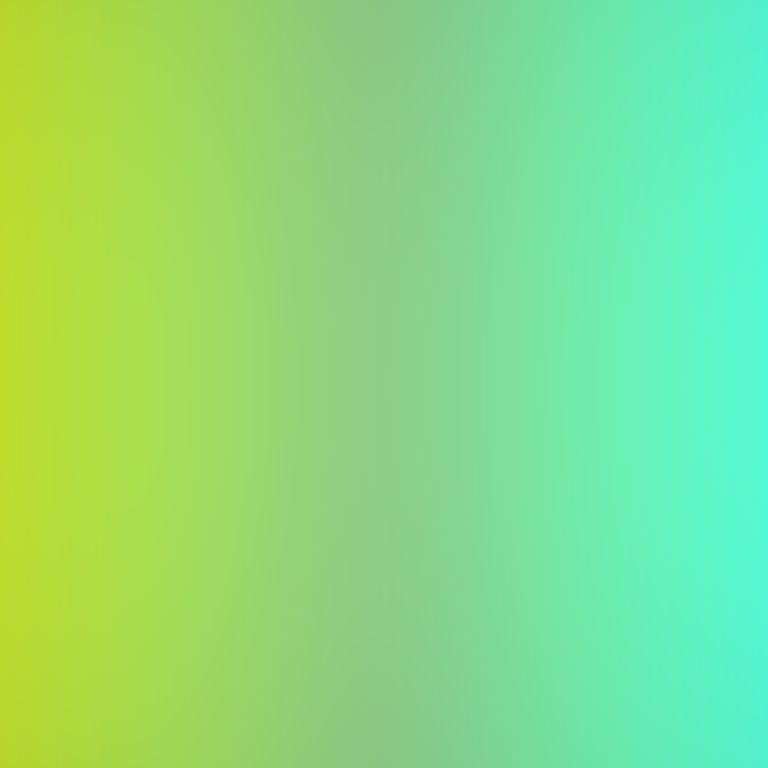
Abstract light effect, smooth gradient from vibrant green to soft cyan, fresh atmosphere, diffuse light, no room, no furniture, no objects.